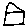
Label: house